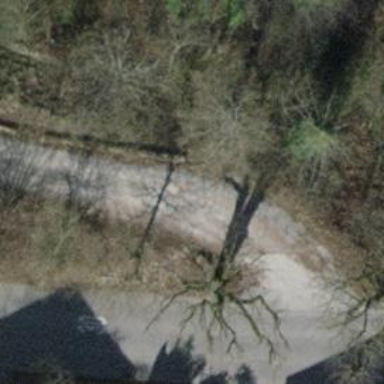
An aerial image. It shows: Service road with compacted surface.